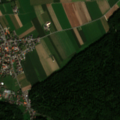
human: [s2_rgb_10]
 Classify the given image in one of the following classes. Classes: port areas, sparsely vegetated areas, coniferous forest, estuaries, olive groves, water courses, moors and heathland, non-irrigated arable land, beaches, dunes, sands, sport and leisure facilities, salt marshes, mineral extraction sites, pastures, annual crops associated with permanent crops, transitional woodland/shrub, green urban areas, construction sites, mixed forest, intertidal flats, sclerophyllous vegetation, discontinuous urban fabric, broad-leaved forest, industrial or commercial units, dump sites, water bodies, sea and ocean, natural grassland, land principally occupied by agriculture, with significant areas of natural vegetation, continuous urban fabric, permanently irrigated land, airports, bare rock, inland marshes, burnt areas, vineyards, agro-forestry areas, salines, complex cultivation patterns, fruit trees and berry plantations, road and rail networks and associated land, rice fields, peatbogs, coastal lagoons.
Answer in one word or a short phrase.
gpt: discontinuous urban fabric, non-irrigated arable land, mixed forest